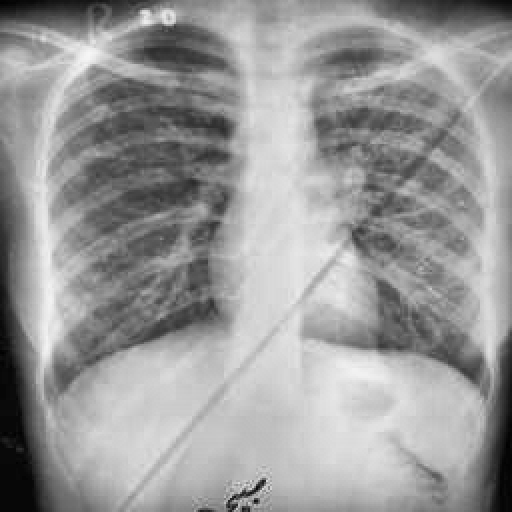
Finding: TUBERCULOSIS